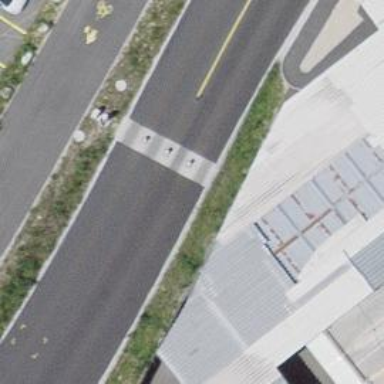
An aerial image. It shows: Rising bollard serving as barrier.